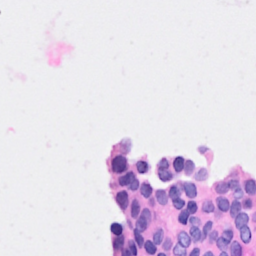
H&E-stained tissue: Breast